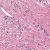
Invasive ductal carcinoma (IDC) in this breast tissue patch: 0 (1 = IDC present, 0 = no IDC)